Question: I can only access my sites through port 8000, but not 80, which makes me think it is not redirecting 80 to 8000 as it says it should be. I want to simply type local.kujif.com into my browser and it loads the site, which I read was port 80 by default. I am using curl to check it and it returns:
'''
curl 'http://local.kujif.com'
curl: (7) Failed connect to local.kujif.com:80; No error
'''
However if I add :8000 to the url then it works; it returns my index.php which simply prints 'test':
'''
curl 'http://local.kujif.com:8000'
test
'''
I am using Laravel Homestead and Vagrant with Oracle VM VirtualBox.
In the Homestead.rb it has the port forwarding. I haven't edited it at all:
'''
config.vm.network "forwarded_port", guest: 80, host: 8000
config.vm.network "forwarded_port", guest: 3306, host: 33060
config.vm.network "forwarded_port", guest: 5432, host: 54320
'''
I also have Microsoft IIS installed for my work stuff. I obviously stop that service whenever I need vagrant to use the localhost.
"vagrant up" shows:

My Homestead.yaml file:
'''
---
ip: "192.168.10.10"
memory: 2048
cpus: 1
authorize: /Users/Tyler/.ssh/id_rsa.pub
keys:
- /Users/Tyler/.ssh/id_rsa
folders:
- map: C:\DEV\Linux
to: /var/www/
sites:
- map: homestead.app
to: /home/vagrant/Code/Laravel/public
- map: local.kujif.com
to: /var/www/kujif
variables:
- key: APP_ENV
value: local
'''
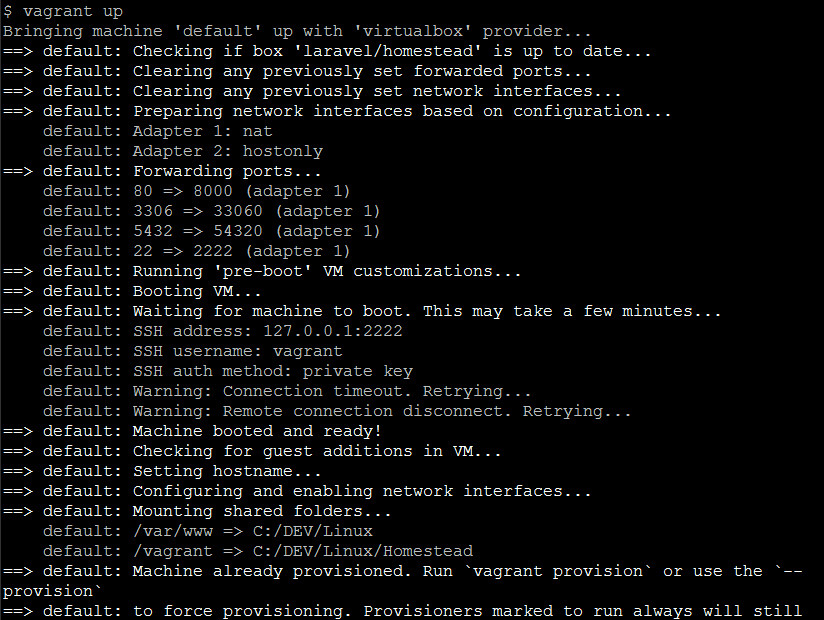
Answer: You should continue to use ports above 1024 since they are non-privileged ports, BUT if you do want you can run as port 80 on the Homestead VM, as long as you don't have anything holding on to that port on the host machine. Just tried it and it worked, with a few gotchas. First, you change that line in the .rb file from:
> config.vm.network "forwarded_port", guest: 80, host: 8000toconfig.vm.network "forwarded_port", guest: 80, host: 80
When you fire your VM up after saving you will get a warning from vagrant:
> ==> default: You are trying to forward to privileged ports (ports <= 1024). Most==> default: operating systems restrict this to only privileged process (typically==> default: processes running as an administrative user). This is a warning in case==> default: the port forwarding doesn't work. If any problems occur, please try a==> default: port higher than 1024.==> default: Forwarding ports...'''
default: 80 => 80 (adapter 1)
'''
But it worked for me. Now, to actually get to the VM I had to use it's private IP instead of the localhost name:
'''
http://192.168.10.10/
'''
But sure enough my site was there and everything was working. If you decide to keep it that was you can add that IP address to your hosts file to give it a nice short name.
Hope this helps.